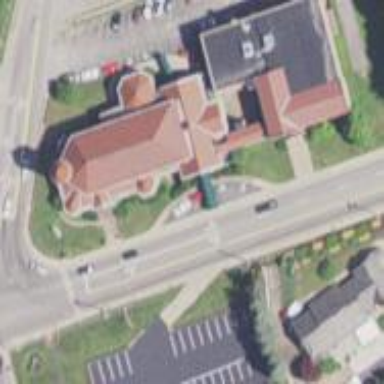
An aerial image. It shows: Building that serves as place of worship.